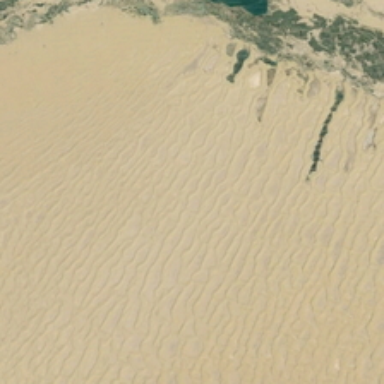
Some green plants are near a large piece of yellow desert .